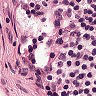
Metastatic tissue present: no